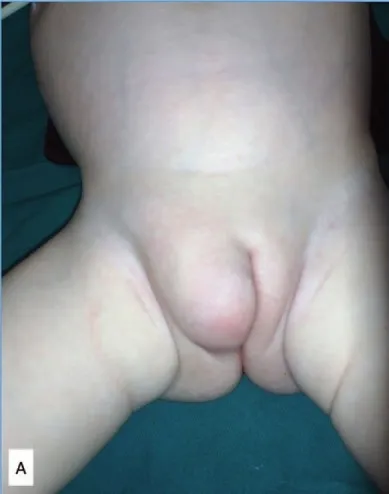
Preoperative presentation of a right-sided inguino-labial swelling.
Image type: medical_photograph (other_medical_photograph)